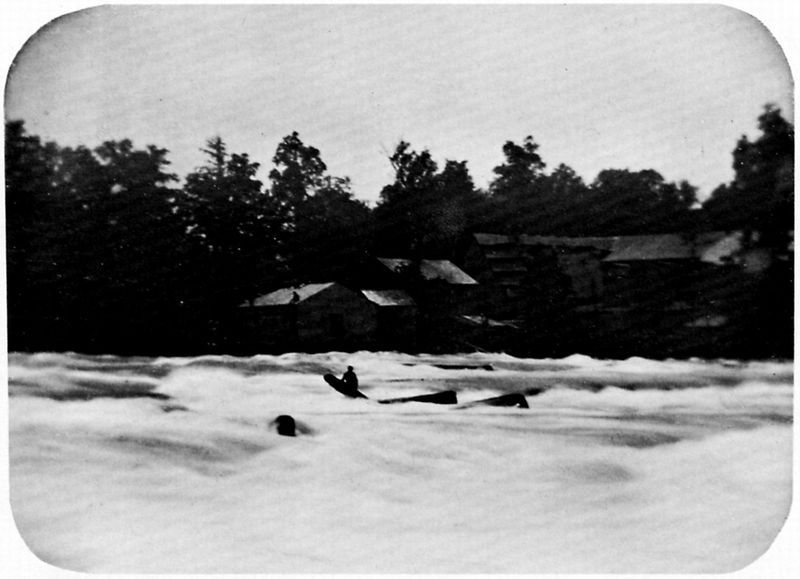
Titel: In den Niragarafällen gestrandeter Mann
Künstler: Platt D. Babbitt
Schlagwörter: baum, dunkel, felsen, himmel, kopf, mann, meer, schatten, wasser, weiß, bäume, fluss, landschaft, menschen, see, stadt, ufer, grau, hell, holz, licht, schwarz, dach, eis, gebäude, haus, schnee, mensch, stein, horizont, häuser, natur, gewässer, hütte, hochwasser, person, kontrast, wald, boot, boote, kahn, rund, gischt, küste, schiff, wellen, ort, fischer, hart, fels, dorf, dächer, nebel, linien, hütten, winter, rand, schaum, strom, stromschnelle, stromschnellen, strömung, brandung, flut, sturm, sturmflut, wild, woge, ruderer, streifen, unscharf, foto, fotografie, photographie, südsee, kanu, kälte, schwimmen, schwarzweiss, gefahr, photo, ecken, himme, man, wrack, house, ocean, urwald, trees, siedlung, diagonalen, schaumkronen, horizontal, snow, überschwemmung, postkarte, weich, jahreszeit, black and white, erinnerung, fotographie, rundung, rettung, baäume, surfer, dschungel, wildwasser, wellenreiten, ertrinken, wellenreiter, abenteuer, fernseher, abgerundete ecken, langzeitbelichtung, vehement, hütten häuser, friedrich